Question: I've been watching the session from the WWDC 2013. The first demo showed a distinction between and . I've tried to see that same information for my own app, but in my case menu is disabled, as shown on the screenshot below:

I've used a default "Allocations" document in Instruments.
I've seen <URL> asked on the Developer Forums, but it doesn't contain an answer.
What should I do to enable this menu?
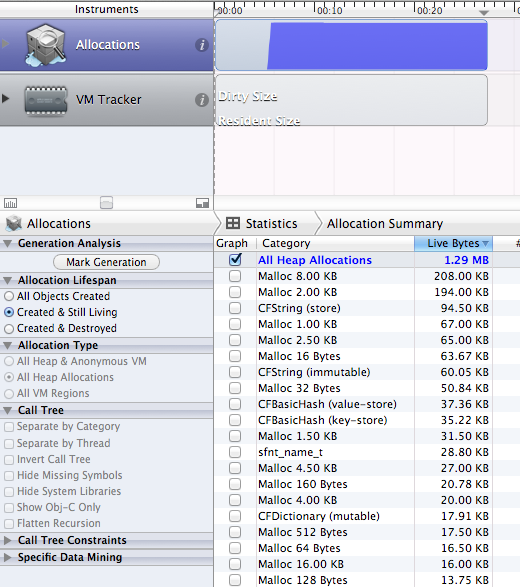
Answer: It turns out that 'Allocation type' menu is active only while profiling on the real device.